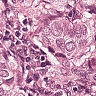
Metastatic tissue present: yes